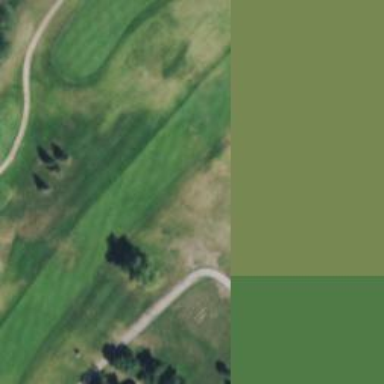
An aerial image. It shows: Rough grassy area used for golf.